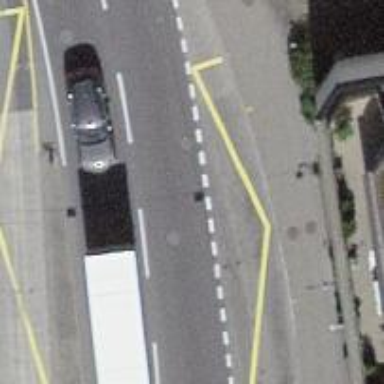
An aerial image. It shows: Trolleybus stop position for public transport.